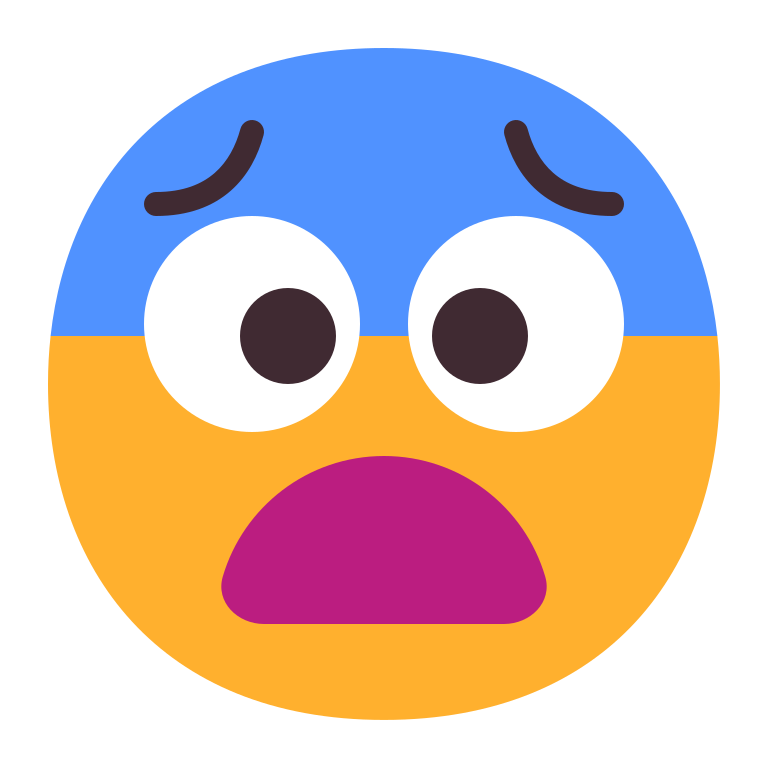
fearful face flat